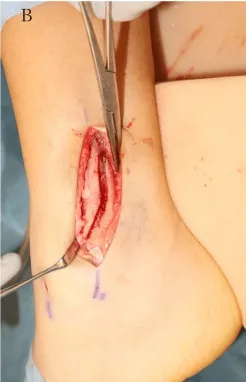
Intraoperative findings.
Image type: medical_photograph (other_medical_photograph)